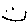
Label: smiley face